Question: I am trying to create charts in Visual Studio 2015 Windows Forms Application that will chart the data from a sensor and display each point with the time it was received in the x-axis. I have created a simplified version of what I attempting in the following code. Here I am tracking generic points and placing strings in the x-axis. My problem is that
.
'''
using System;
using System.Collections.Generic;
using System.ComponentModel;
using System.Data;
using System.Drawing;
using System.Linq;
using System.Text;
using System.Threading.Tasks;
using System.Windows.Forms;
using System.Threading;
namespace WindowsFormsApplication18
{
public partial class Form1 : Form
{
string[] vec = new string[7]
{ "11:00", "12:00", "1:00", "2:00", "3:00", "4:00", "5:00" };
int i = 0;
int n = 1;
int f = 0;
public Form1()
{
InitializeComponent();
}
private void button1_Click(object sender, EventArgs e)
{
timer1.Interval = 1000;
if (f == 2)
{
f = 0;
}
if (f == 0)
{
timer1.Start();
}
if (f == 1)
{
timer1.Stop();
}
f++;
}
private void timer1_Tick(object sender, EventArgs e)
{
textBox1.Text = i.ToString();
this.chart1.Series["Series1"].Points.AddXY(vec[i], (2 * i));
i = i + (n * 1);
if (i == vec.Length)
{
n = -1;
i = 5;
}
if (i==0)
{
n = 1;
}
}
}
}
'''
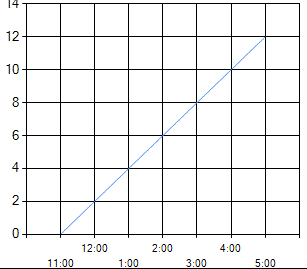
Answer: You should use strings for x-values, unless they are actually , like city or person names.
'Strings' are to the axis-labels but otherwise converted to 'doubles' coming out as '0s' (!!); this means you can't them for .
But you may want to use them for:
- - - - - - -
So you should add them as numbers as 'DateTimes'. Here is an example and the result:
'''
Series s = chart.Series[0];
// string[] vec = new string[7]
// { "11:00", "12:00", "1:00", "2:00", "3:00", "4:00", "5:00" };
TimeSpan[] tvec = new TimeSpan[7]
{ new TimeSpan( 11, 0, 0), new TimeSpan( 12, 0, 0), new TimeSpan( 13, 0, 0),
new TimeSpan( 14, 0, 0) ,new TimeSpan( 15, 0, 0) ,new TimeSpan( 16, 0, 0),
new TimeSpan( 17, 0, 0) };
DateTime d0 = new DateTime(0);
foreach (var t in tvec)
s.Points.AddXY(d0.Add(t), t.Hours);
ChartArea ca = chart.ChartAreas[0];
s.XValueType = ChartValueType.DateTime;
ca.AxisX.LabelStyle.Format = "h:mm";
ca.AxisX.Minimum = d0.Add(tvec.First()).ToOADate();
ca.AxisX.Maximum = d0.Add(tvec.Last()).ToOADate();
'''
<URL>
A few further notes:
- <URL>- 'TimeSpans''24h'- '24h'- 'List<Tmespan>'
---
'''
List<TimeSpan> tvec = Enumerable.Range(11, 7).Select(x => new TimeSpan(x, 0, 0)).ToList();
'''